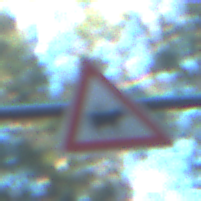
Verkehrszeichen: ViehtriebLinks
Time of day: MorningAfternoon
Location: Outdoor (Nature)
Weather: Clear
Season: NotSpecified
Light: Natural